Question: I have to set up 2 database for one application. I did & working fine in the emulator.Emulator minSDKVersion is : 8 real phone version is :2.2.1. It support. When I setup the database in real phone I couldn't set up. Always I am getting unable create DB.I think one is rooted one, because when I go to File explore -> data. I couldn't open data folder.
I have doubt in apk, because My application size is 8 MB.It contain database in asset folder. That size is 4.65 MB. But apk file size is 1.14MB.
How it will read from asset folder(In the real phone)?
I really don't know whether it is wrong or right..These are my doubt.Please explain me.
I got error this :

Please help me.
Is there any mistake my coding part or other than anything?
Please help me.
Thanks in advance....
This is my code for copyDatabase:
public class DataBaseMasterHelper extends SQLiteOpenHelper {
'''
// The Android's default system path of your application database.
private static String DB_PATH = "/data/data/com.android.xont.controller/databases/";
private static String DB_NAME = "MasterUserVentura_HEMA.db";
private SQLiteDatabase ventura;
private Context myContext;
private DataBaseHelper myDbHelper;
public DataBaseMasterHelper(Context context) {
super(context, DB_NAME, null, 1);
this.myContext = context;
}
/**
* Creates a empty database on the system and rewrites it with your own
* database.
**/
public void createDataBase() throws IOException {
boolean dbExist = checkDataBase();
File Path = myContext.getDir("Data", 0);
File DBFile = new File(Path, DB_NAME);
System.out.println("-------" + DB_NAME);
if(!DBFile.exists()) //Need to copy...
copyDataBase(myContext, DBFile);
}
public boolean checkDataBase() {
SQLiteDatabase checkDB = null;
try {
String myPath = DB_PATH + DB_NAME;
checkDB = SQLiteDatabase.openDatabase(myPath, null,SQLiteDatabase.OPEN_READONLY);
} catch (SQLiteException e) {
e.printStackTrace();
}
if (checkDB != null) {
checkDB.close();
}
return checkDB != null ? true : false;
}
private void copyDataBase(Context Ctxt, File DBFile) throws IOException {
InputStream myInput = myContext.getAssets().open(DB_NAME);
String outFileName = DB_PATH + DB_NAME;
OutputStream myOutput = new FileOutputStream(outFileName);
byte[] buffer = new byte[1024];
int length;
while ((length = myInput.read(buffer)) > 0) {
myOutput.write(buffer, 0, length);
}
myOutput.flush();
myOutput.close();
myInput.close();
}
public void openDataBase() throws SQLException {
String myPath = DB_PATH + DB_NAME;
ventura = SQLiteDatabase.openDatabase(myPath, null,
SQLiteDatabase.OPEN_READONLY);
}
@Override
public synchronized void close() {
if (ventura != null)
super.close();
ventura.close();
}
'''
and calling like this:
'''
MyGrid.setOnItemClickListener(new OnItemClickListener() {
public void onItemClick(AdapterView parent, View v, int position,long id) {
if (position == 0) {
try {
myDbMasterHelper.createDataBase();
Toast.makeText(DatabaseSetupActivity.this, "Successfully copied database",Toast.LENGTH_SHORT).show();
} catch (IOException ioe) {
Toast.makeText(DatabaseSetupActivity.this, "Unable to create database",Toast.LENGTH_SHORT).show();
ioe.printStackTrace();
}catch (Exception ioe) {
Toast.makeText(DatabaseSetupActivity.this, "Unable to create database",Toast.LENGTH_SHORT).show();
ioe.printStackTrace();
}
}else if (position == 1) {
try {
myDbHelper.createDataBase();
Toast.makeText(DatabaseSetupActivity.this, "Successfully copied database",Toast.LENGTH_SHORT).show();
} catch (IOException ioe) {
Toast.makeText(DatabaseSetupActivity.this, "Unable to create database",Toast.LENGTH_SHORT).show();
ioe.printStackTrace();
}catch (Exception ioe) {
Toast.makeText(DatabaseSetupActivity.this, "Unable to create database",Toast.LENGTH_SHORT).show();
ioe.printStackTrace();
}
}
}
});
'''
working fine the emulator. If the file size problem, then should have get error in emulator also?
I got error like this:
'''
java.io.FileNotFoundException: /data/data/com.android.xont.controller/databases /MasterUserVentura_HEMA.db (No such file or directory)
'''
I have changed e.printStackTrace() instead of throw expecption.
I think,This is not file size problem.because I did same thing in small size 300kb(testng2.db).That one also giving same error
My real phone is
Please help me.
Thanks in advance...
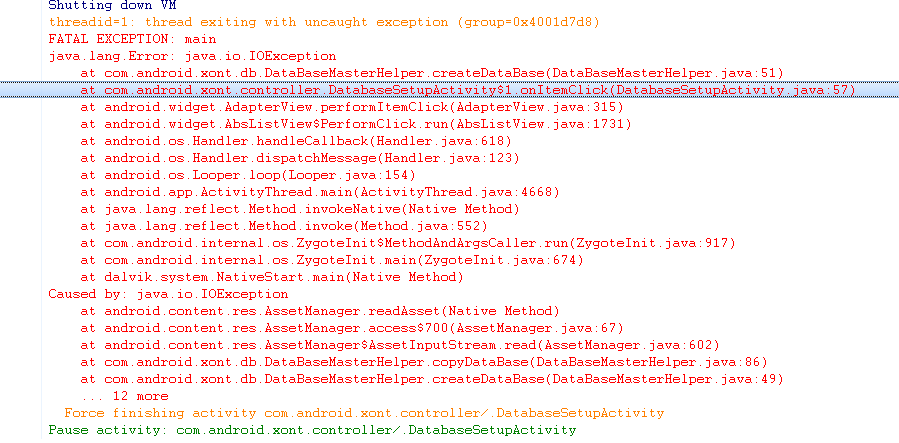
Answer: The problem is you cannot read the data from the asset folder. Make sure the 'DB_NAME' has form
'"mydatabase.db"' (including the extension). Try using lower cases, it might be case sensitive.